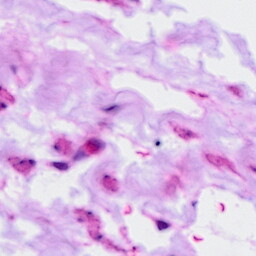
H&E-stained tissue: Ovarian